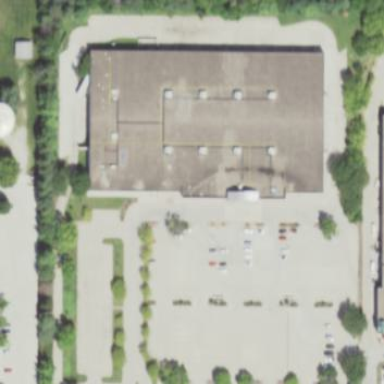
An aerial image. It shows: Building.